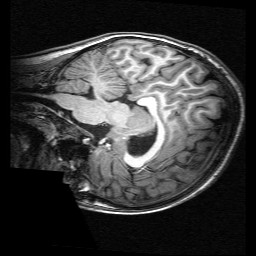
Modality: T1w
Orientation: sagittal
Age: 9
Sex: female
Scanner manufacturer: siemens
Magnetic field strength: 3 T
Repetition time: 2.3 s
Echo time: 0.00336 s